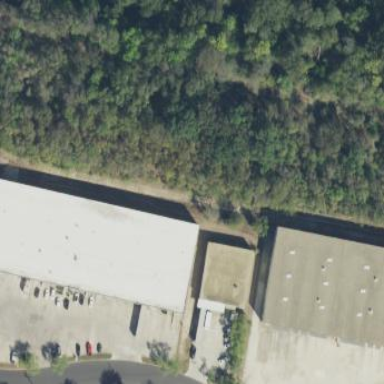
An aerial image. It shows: Warehouse.